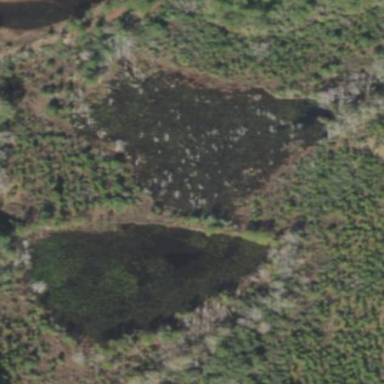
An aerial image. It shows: Marsh wetland.